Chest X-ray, PA view. Patient: 63 years old, sex M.
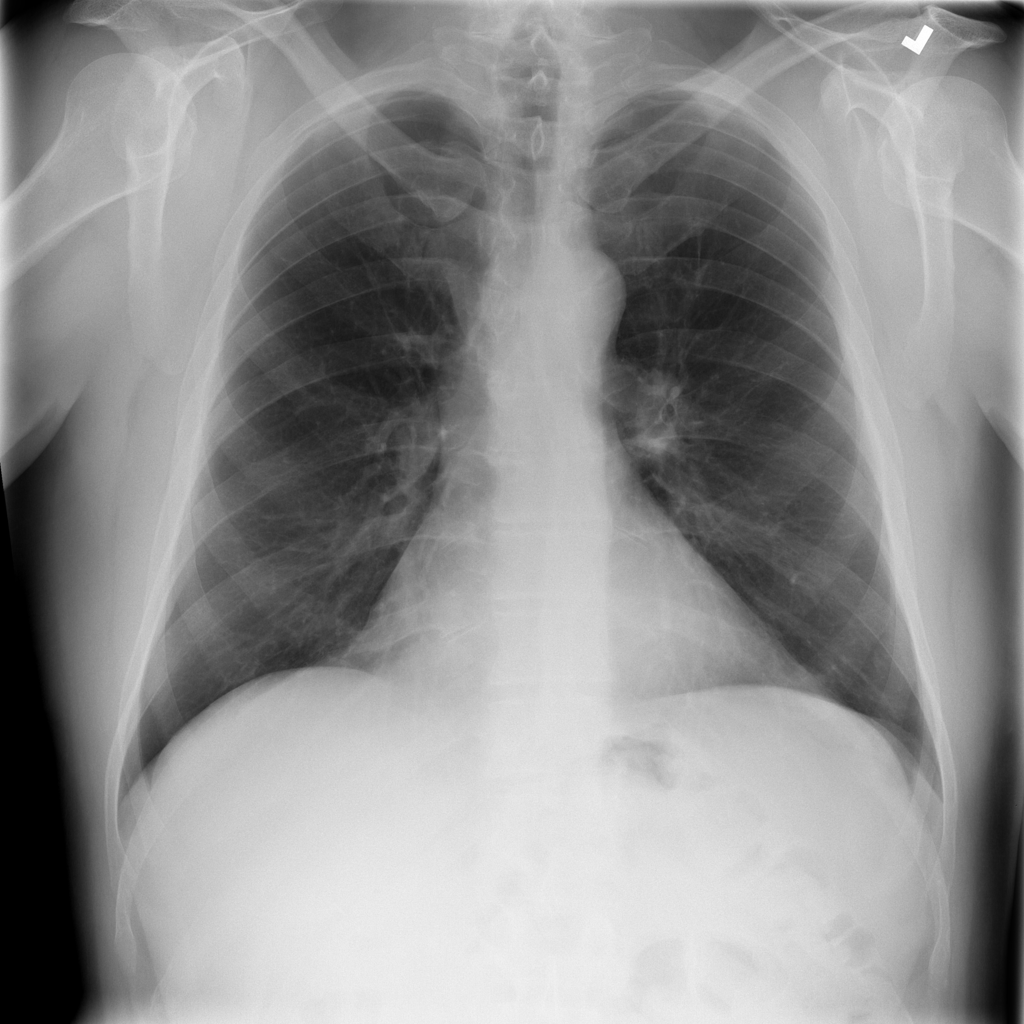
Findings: Cardiomegaly, Effusion